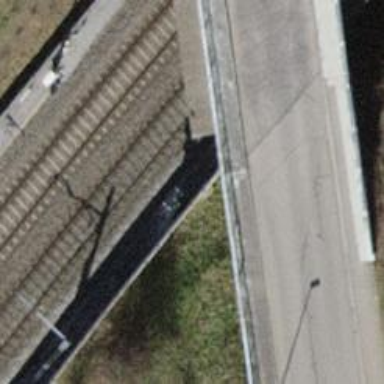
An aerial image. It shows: Railway signal.